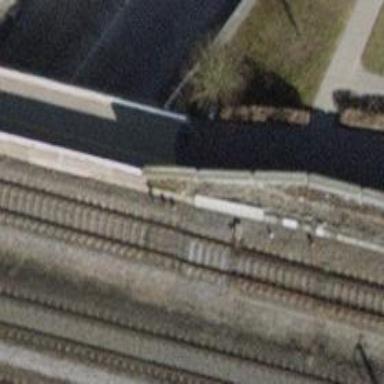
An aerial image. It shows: Single railway track with electrification through contact line.